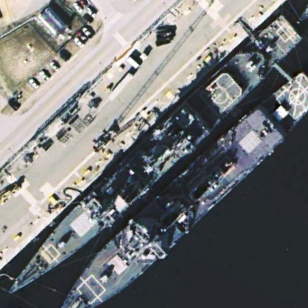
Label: cruiser